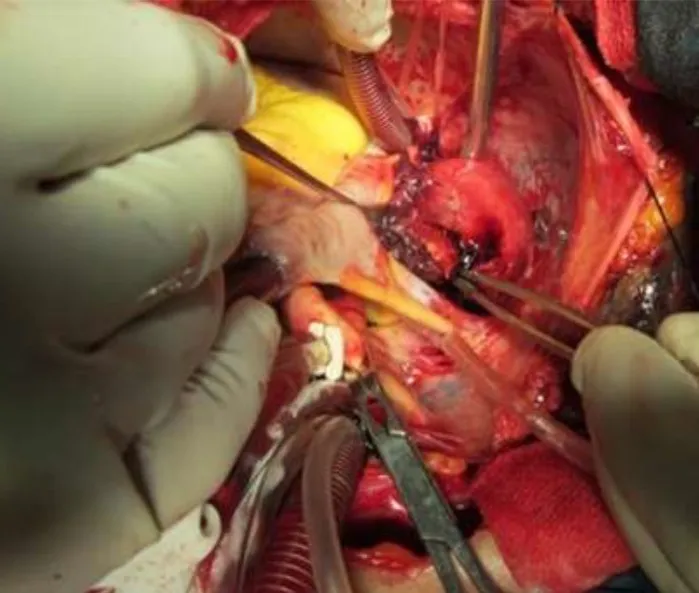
Intra operative view of pericardial cyst.
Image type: medical_photograph (other_medical_photograph)